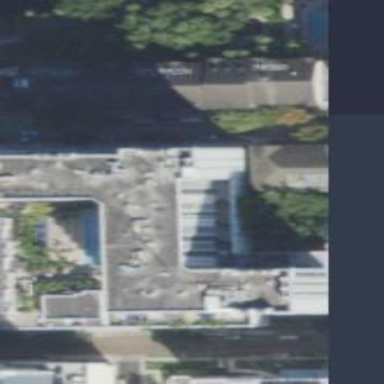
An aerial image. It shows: Part of building is shown in the image.